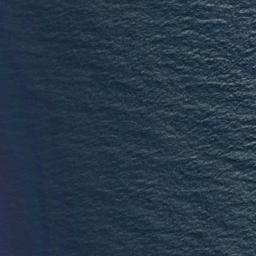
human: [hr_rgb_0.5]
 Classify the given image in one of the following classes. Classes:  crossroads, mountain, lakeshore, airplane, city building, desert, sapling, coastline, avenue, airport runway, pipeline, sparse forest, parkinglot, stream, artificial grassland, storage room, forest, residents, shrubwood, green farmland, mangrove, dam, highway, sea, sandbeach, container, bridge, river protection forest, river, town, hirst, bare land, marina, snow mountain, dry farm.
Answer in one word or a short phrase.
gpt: sea